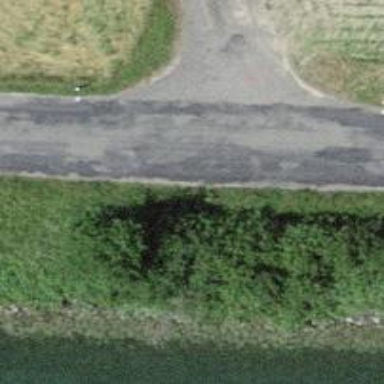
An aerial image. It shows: Unclassified road with asphalt surface.